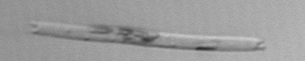
Label: Eucampia_morphytype1